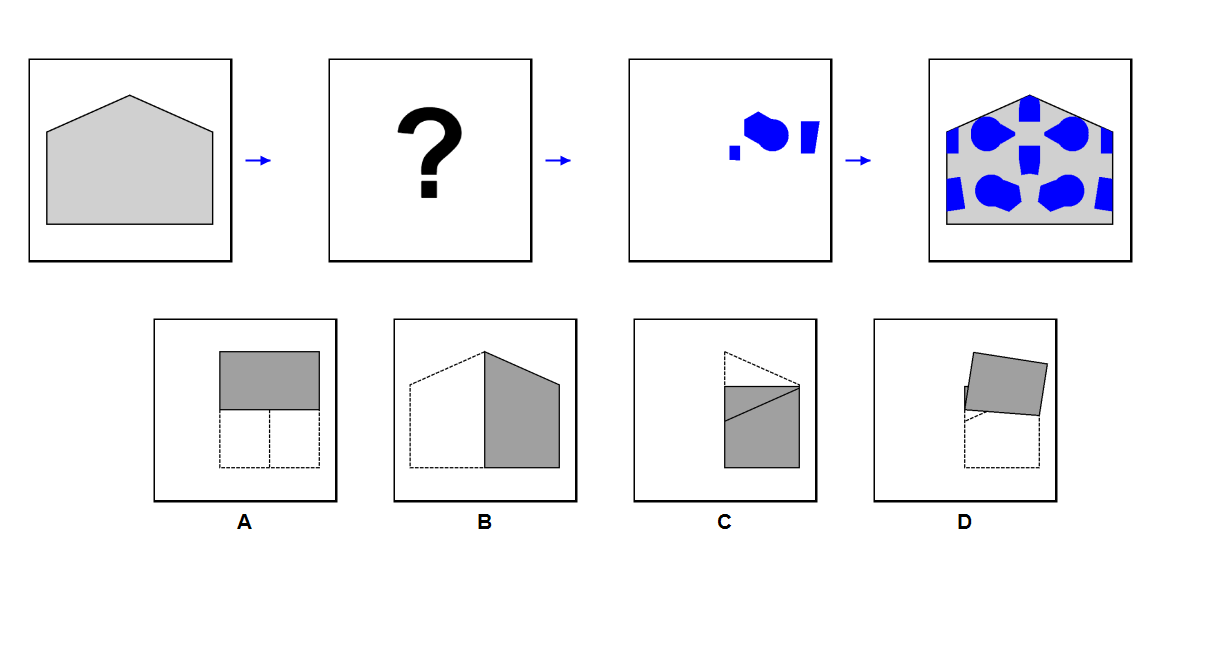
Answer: A